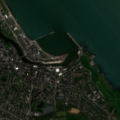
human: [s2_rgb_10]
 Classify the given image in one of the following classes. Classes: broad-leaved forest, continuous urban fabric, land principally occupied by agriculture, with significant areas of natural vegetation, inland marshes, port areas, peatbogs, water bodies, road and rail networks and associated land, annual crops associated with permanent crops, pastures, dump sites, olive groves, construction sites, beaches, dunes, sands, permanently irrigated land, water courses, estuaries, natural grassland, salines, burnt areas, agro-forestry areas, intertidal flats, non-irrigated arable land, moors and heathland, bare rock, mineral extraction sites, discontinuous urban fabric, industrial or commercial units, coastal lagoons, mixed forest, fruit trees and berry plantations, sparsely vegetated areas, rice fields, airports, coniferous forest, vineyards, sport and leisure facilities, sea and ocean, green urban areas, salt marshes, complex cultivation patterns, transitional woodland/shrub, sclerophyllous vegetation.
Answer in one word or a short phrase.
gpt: discontinuous urban fabric, port areas, sport and leisure facilities, pastures, sea and ocean